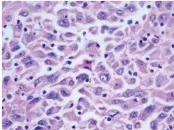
Histopathology and immunohistochemistry (IHC) of HNSC. (A, B) H&E stain, original magnification x100,x400.
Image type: pathology (h&e)